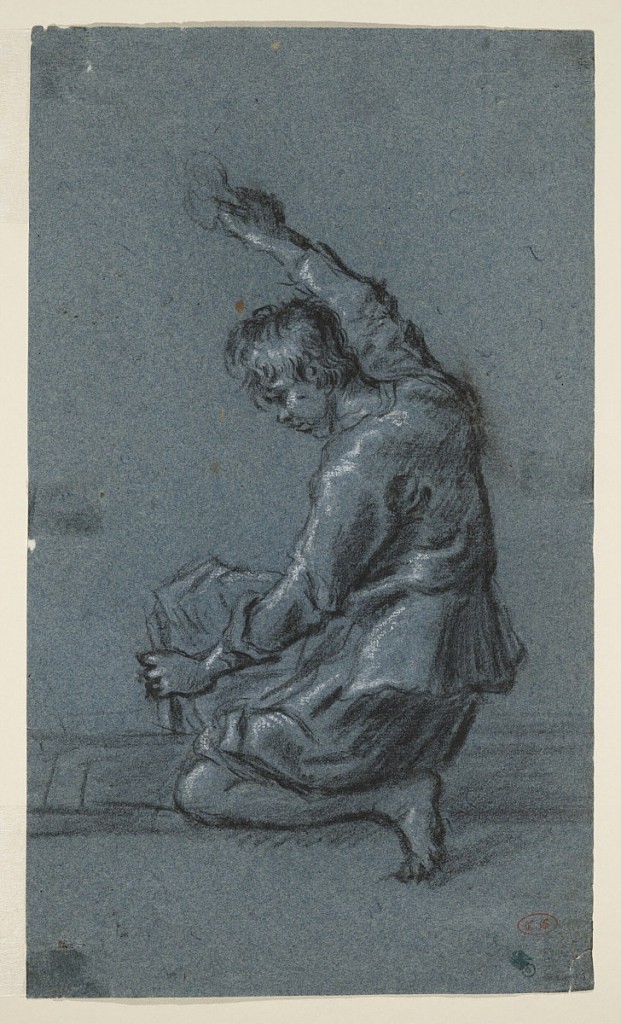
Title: Study of a Boy Carpenter
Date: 1730–60
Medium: Black and white crayon on grayish-blue laid paper
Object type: Drawing
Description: Boy is shown turned toward left and writing upon a beam, which lies on the soil. Left hand holds a chisel, right raises a hammer.